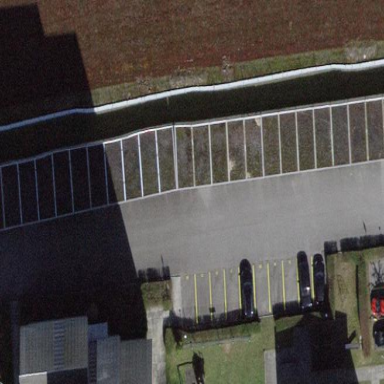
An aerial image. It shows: Group of garages.